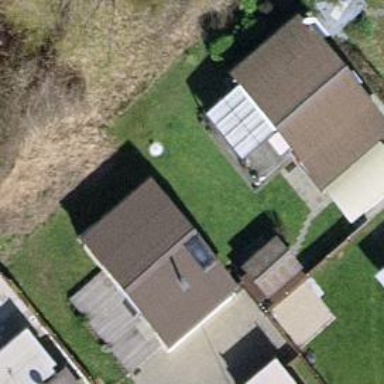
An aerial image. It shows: Static caravan.